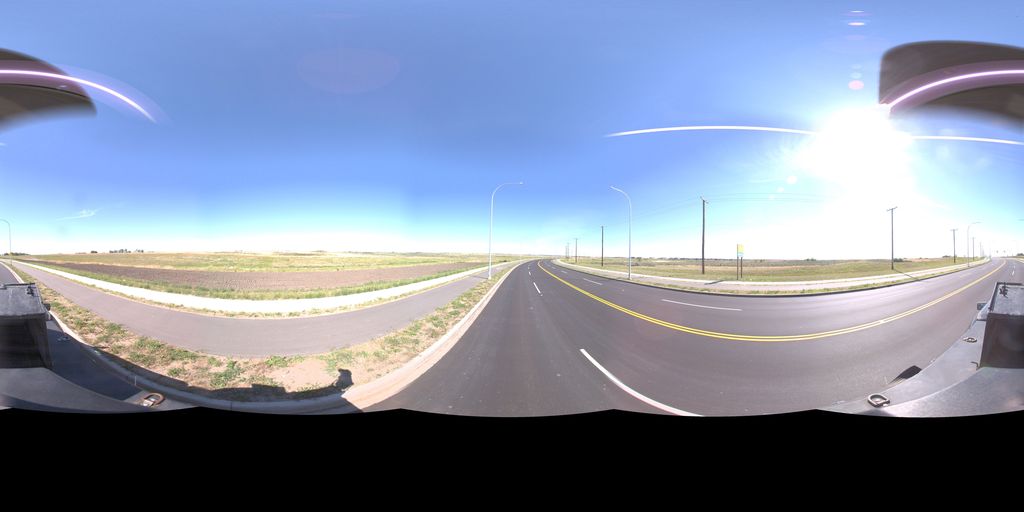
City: saskatoon